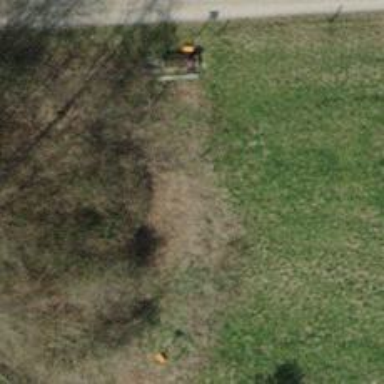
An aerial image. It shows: Pipeline marker.